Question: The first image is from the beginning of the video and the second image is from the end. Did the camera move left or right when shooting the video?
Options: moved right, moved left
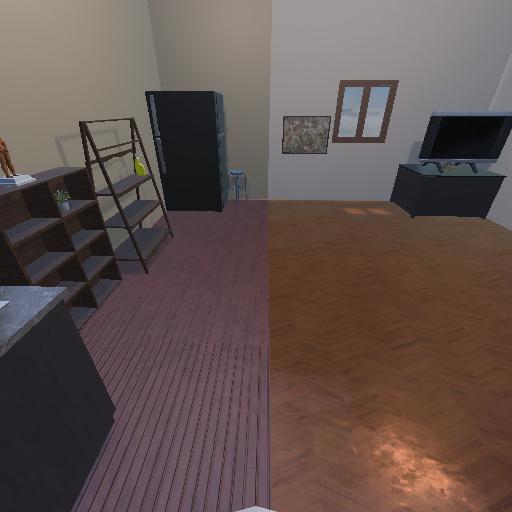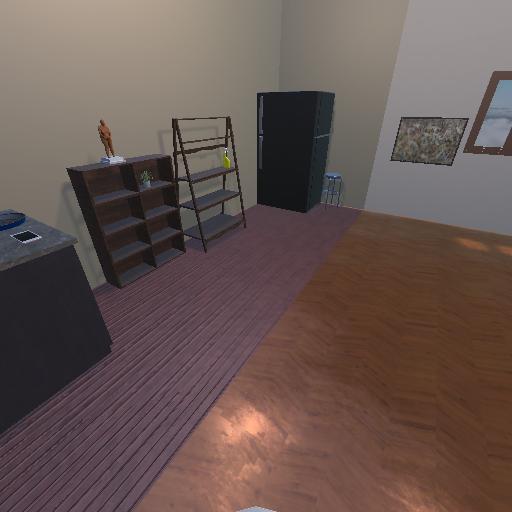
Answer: moved right